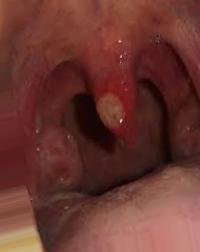
Condition: Mouth Ulcer